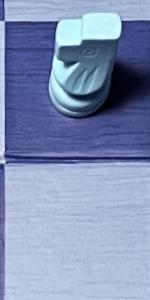
Label: Empty